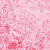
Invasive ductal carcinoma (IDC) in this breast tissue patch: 0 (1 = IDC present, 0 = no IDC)